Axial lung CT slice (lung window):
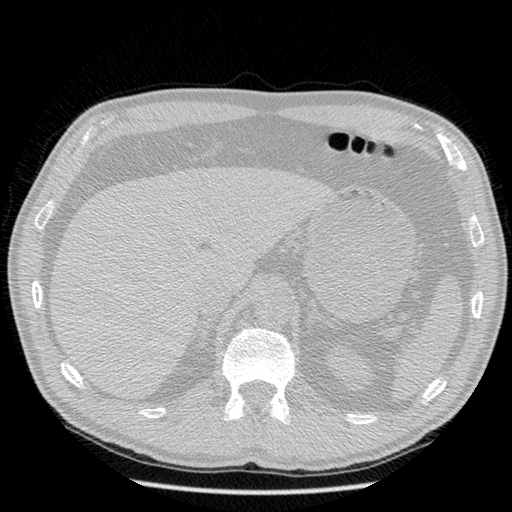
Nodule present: no